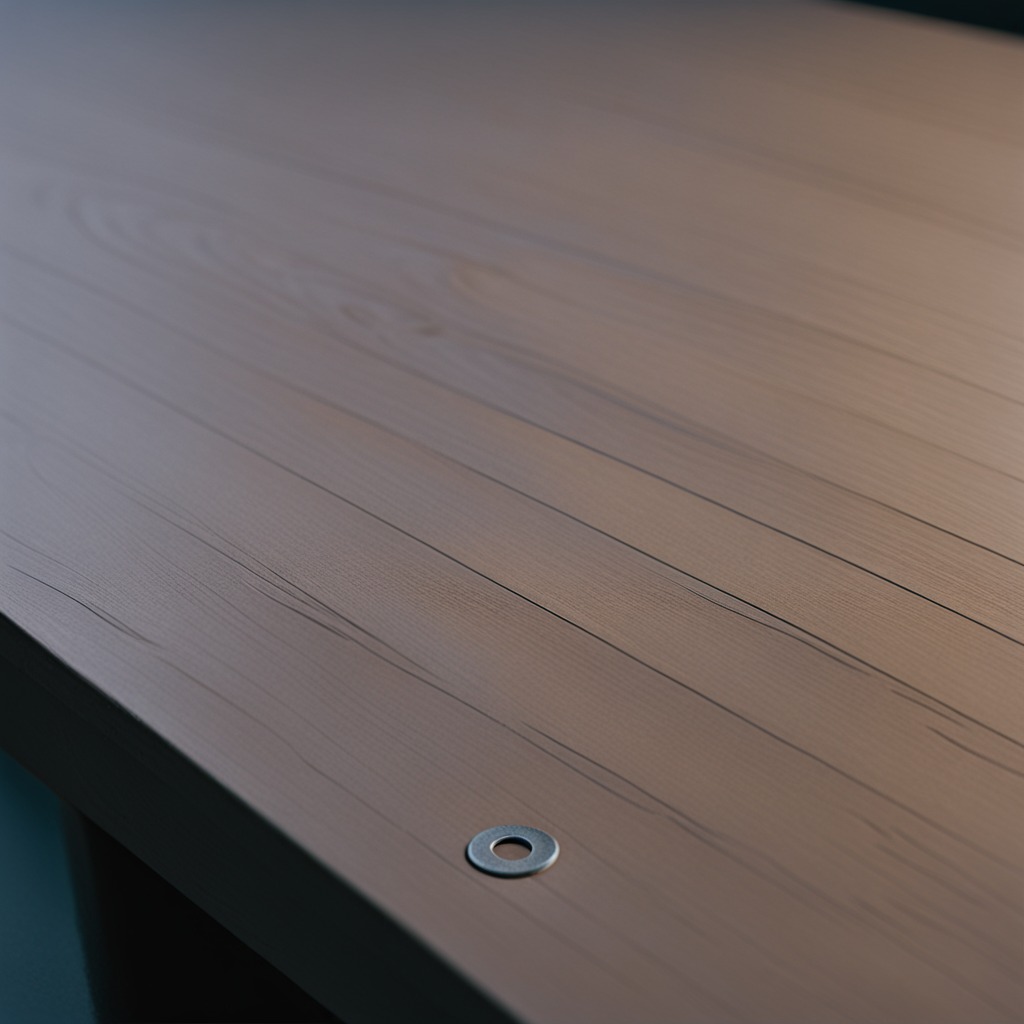
A flat metal washer lying on a old table with faint burn marks in a small garage at twilight.